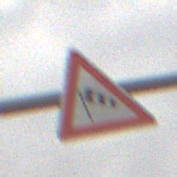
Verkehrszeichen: SeitenwindVonLinks
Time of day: MorningAfternoon
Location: Outdoor (Nature)
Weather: Overcast
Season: NotSpecified
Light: Natural